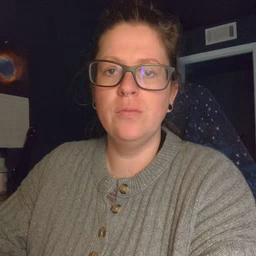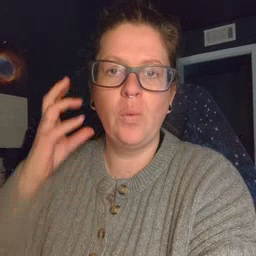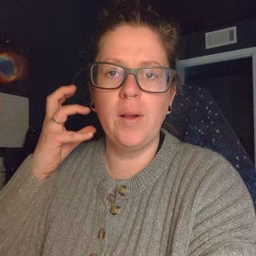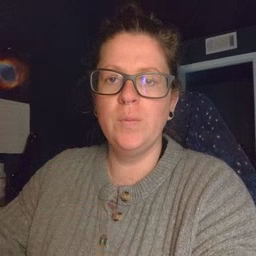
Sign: radio